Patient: sex M, age 46
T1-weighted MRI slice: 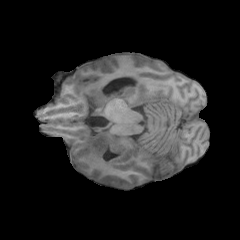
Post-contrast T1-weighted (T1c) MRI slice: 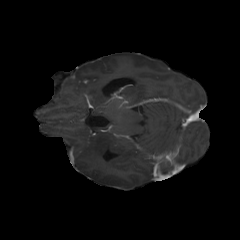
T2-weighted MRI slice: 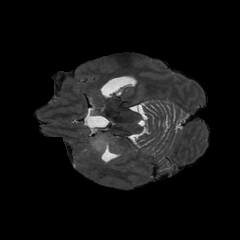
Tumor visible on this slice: no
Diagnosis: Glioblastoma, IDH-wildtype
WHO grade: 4